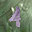
Label: 4